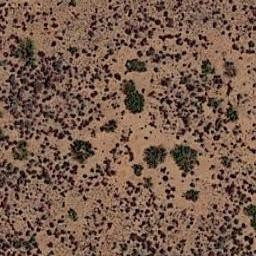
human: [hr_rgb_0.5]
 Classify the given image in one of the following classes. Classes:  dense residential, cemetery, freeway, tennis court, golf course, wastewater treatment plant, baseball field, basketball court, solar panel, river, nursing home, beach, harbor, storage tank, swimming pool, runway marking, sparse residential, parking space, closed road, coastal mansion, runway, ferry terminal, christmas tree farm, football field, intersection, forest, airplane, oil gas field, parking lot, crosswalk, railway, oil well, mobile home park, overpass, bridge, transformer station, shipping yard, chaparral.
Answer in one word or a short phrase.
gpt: chaparral